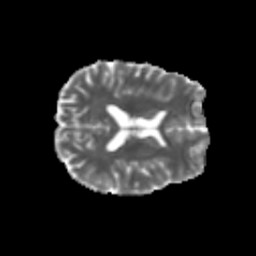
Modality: MD
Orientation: axial
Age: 24
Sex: male
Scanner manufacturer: siemens
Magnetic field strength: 3 T
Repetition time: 3.5 s
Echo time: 0.125 s